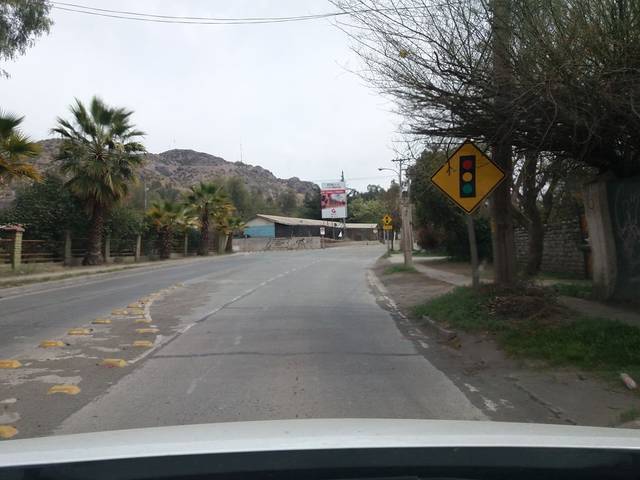
Region: Chile
Coordinates: -32.837, -70.581